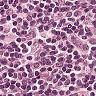
Metastatic tissue present: no